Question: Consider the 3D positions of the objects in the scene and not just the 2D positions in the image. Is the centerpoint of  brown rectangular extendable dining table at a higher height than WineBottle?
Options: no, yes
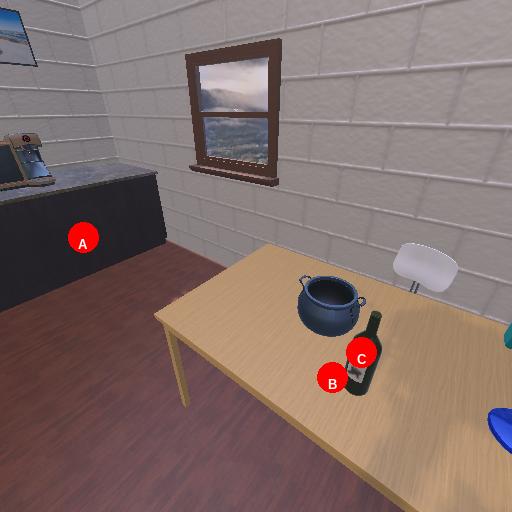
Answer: no